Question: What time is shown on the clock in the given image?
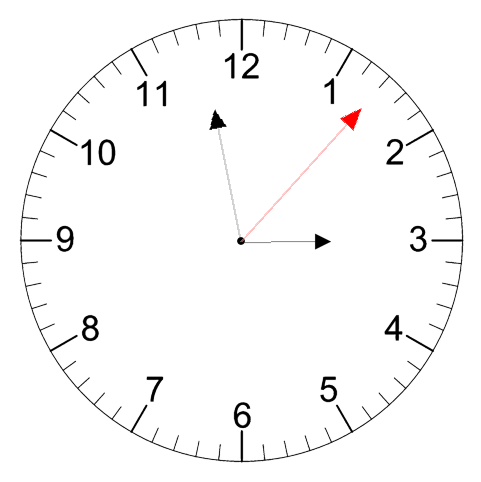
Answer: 02:58:07